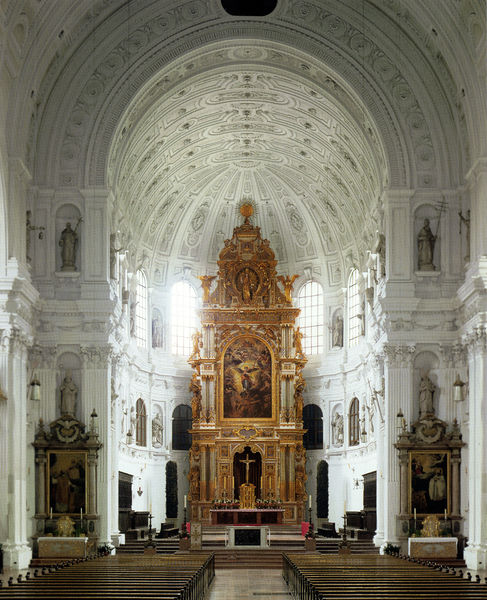
Titel: Der Chorraum von St. Michael
Künstler: Friedrich Sustris
Standort: München
Institution: St. Michael
Schlagwörter: dunkel, gemälde, himmel, schatten, weiß, gelb, grün, menschen, braun, fenster, glas, grau, hell, holz, lampe, lampen, licht, pfeiler, raum, schmuck, schwarz, symbol, säule, säulen, tür, rot, beige, malerei, ornament, wand, architektur, barock, bibel, mensch, stein, bild, innenraum, vorhang, kirche, sonne, boden, figur, gold, interieur, standfigur, decke, rokkoko, blatt, renaissance, rund, engel, statue, relief, farbig, schiff, bilder, bogen, italien, mauer, tag, bank, pilaster, figuren, rundbogen, kuppel, treppe, kerze, kerzen, leuchter, stuck, innenansicht, stufen, tor, galerie, foto, fotografie, bögen, wände, eingang, gang, arkade, umgang, gewölbe, bayern, gemalt, kreuz, religion, münchen, dom, tageslicht, beten, altar, arkaden, bänke, hochaltar, kathedrale, reihen, kerzenhalter, kerzenleuchter, kirchenbank, kirchenschiff, mittelgang, gebetsbuch, heiligenschein, gesims, kirchenbänke, mittelschiff, skulpturen, statuen, bestuhlung, farbfoto, kanzel, obergaden, christus, jesus, mauern, altarraum, apsis, chor, kapelle, kruzifix, heiliger, kassetten, heilige, golden, prunk, gülden, maria, gemölde, verzierungen, sakralbau, himmelfahrt, michael, tonne, triumphbogen, nischen, tonnengewölbe, figut, gesimse, kuppelbau, bankreihen, renaissancebau, abzisse, il gesu, kircheninnenraum, tabernakel, kruez, retabel, wies, gegenreformation, saalraum, frsko, heiligenfiguren, chorraum, altäre, seitenaltäre, gaden, deckengewölbe, jesuiten, altartisch, fotograife, holzaltar, seitenaltar, hochchor, altaraufbau, erzengel michael, asam, blick zum altar, st. michael, asamkirche, altare, beichtstühle, bündeöpfeiler, chorbereich, gebent, katholosch, nebenaltar, nebenaltäre, rundbogengewölbe, skuplturen, st. michaelis, säulenkirche, untergaden, fvorhang, marmo0r, schor, triuumphbogen, heilige#